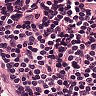
Metastatic tissue present: no